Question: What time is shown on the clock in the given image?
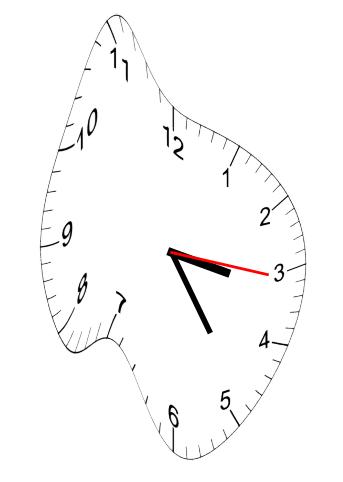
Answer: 03:24:16